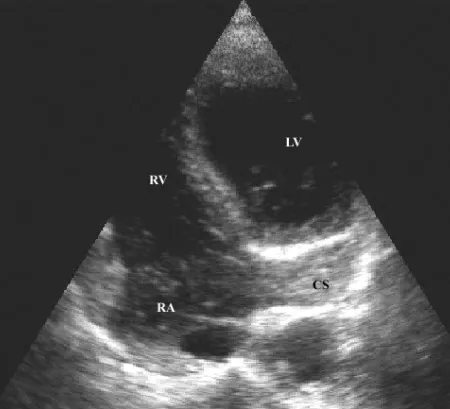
Injection of agitated saline into both left and right antecubital vein results in filling of coronary sinus first followed by the filling of the right atrium (LA = left atrium, LV = left ventricle, CS = coronary sinus).
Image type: radiology (ultrasound)